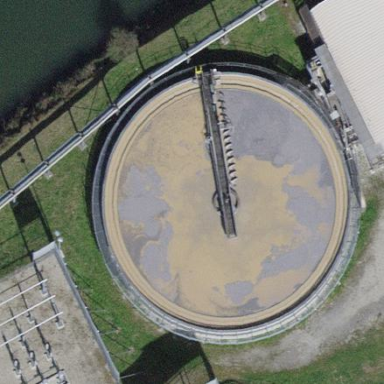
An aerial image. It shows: Basin used for wastewater treatment.